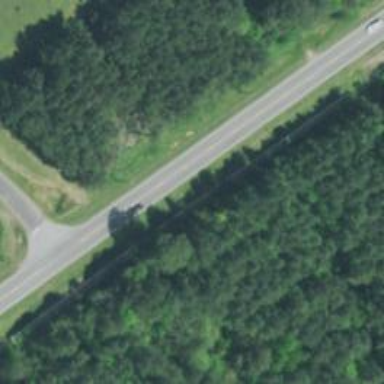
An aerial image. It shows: Primary road with asphalt surface.